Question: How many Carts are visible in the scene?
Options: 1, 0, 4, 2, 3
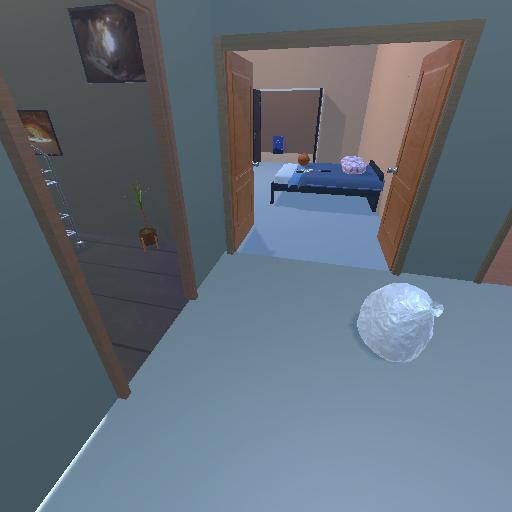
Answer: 1